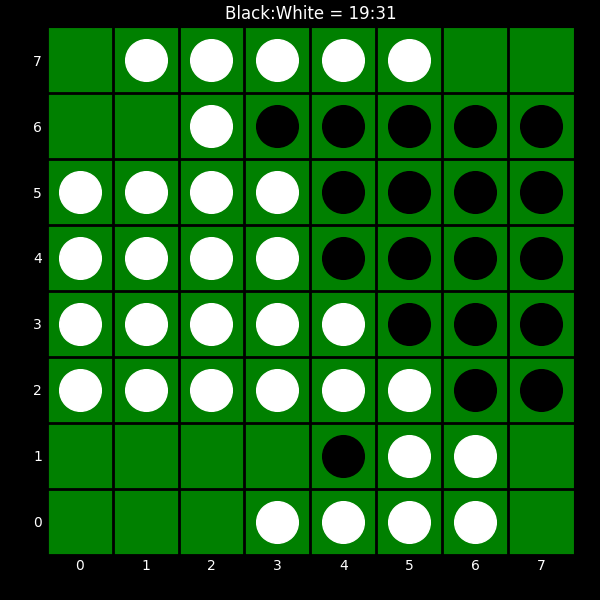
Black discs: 19
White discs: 31